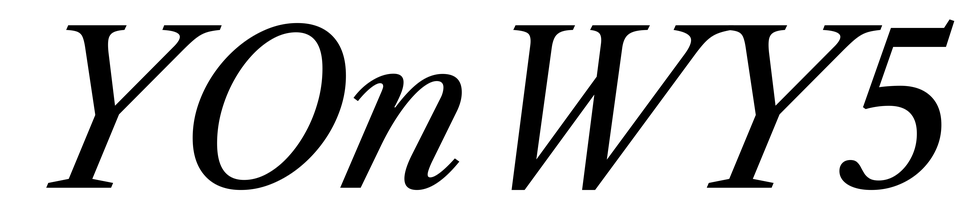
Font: LibreCaslonText-Italic_Italic